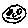
Label: smiley face